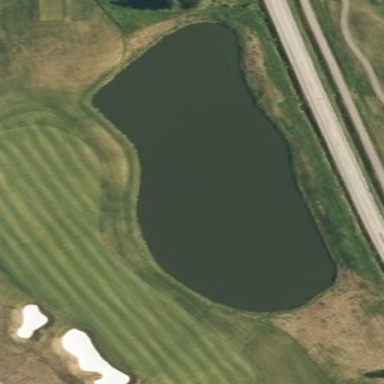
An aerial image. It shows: Rough area on grassy golf course.